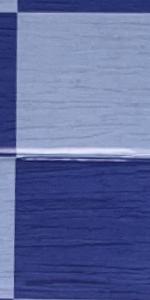
Label: Empty